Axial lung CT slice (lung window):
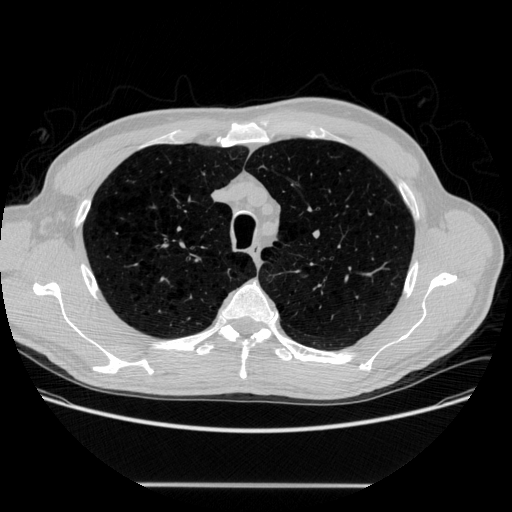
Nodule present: no